Interaction volume radius: 5 \u00c5
Interaction volume height: 20 \u00c5
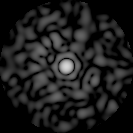
Disorder parameter: 0.8127